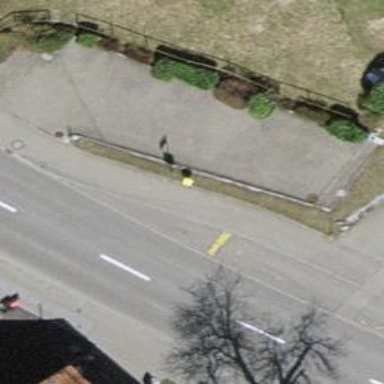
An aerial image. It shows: Bus stop with platform for public transport.